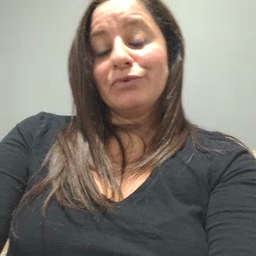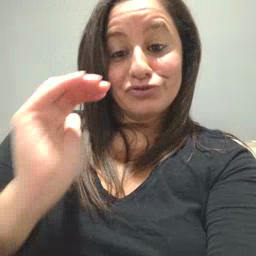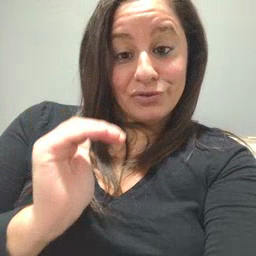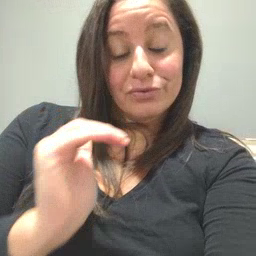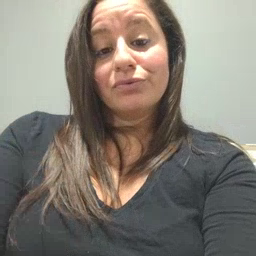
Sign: child